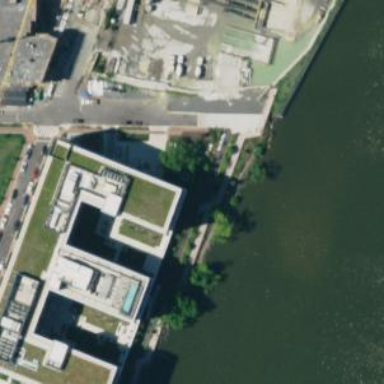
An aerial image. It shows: Part of building is shown in the image.